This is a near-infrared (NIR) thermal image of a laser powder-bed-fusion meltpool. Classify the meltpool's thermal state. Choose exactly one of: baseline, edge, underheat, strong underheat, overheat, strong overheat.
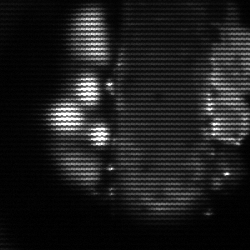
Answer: strong underheat